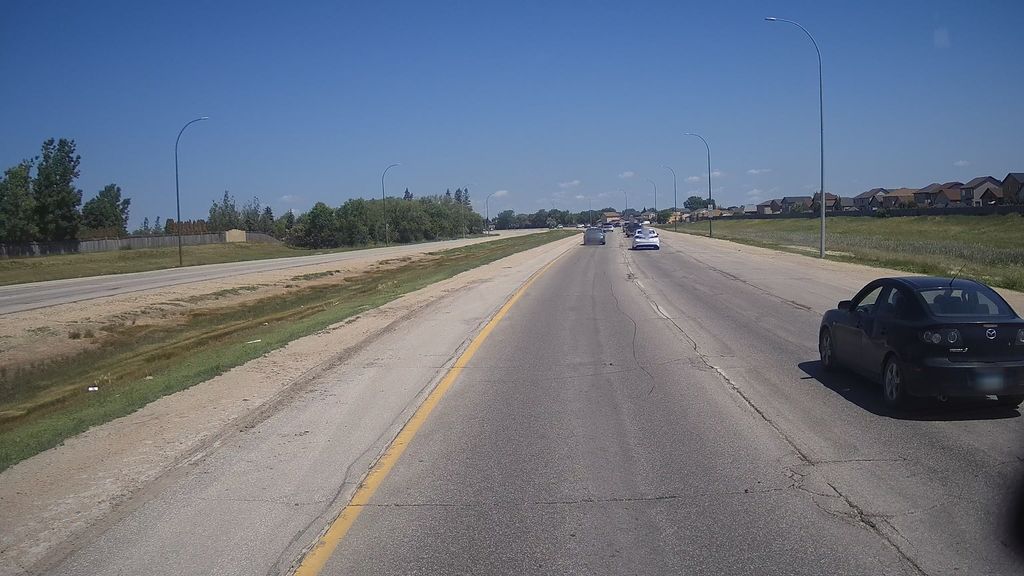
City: winnipeg